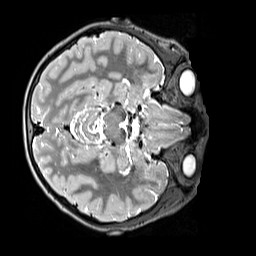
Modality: T2w
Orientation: axial
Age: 9
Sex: male
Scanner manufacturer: siemens
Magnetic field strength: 3 T
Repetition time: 3.2 s
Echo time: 0.408 s